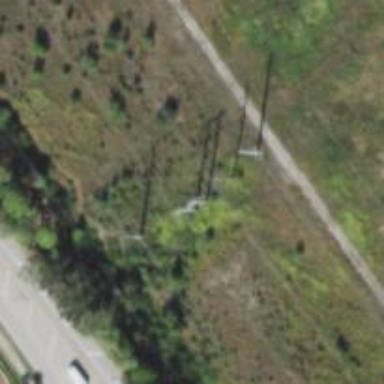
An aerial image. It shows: Power pole.